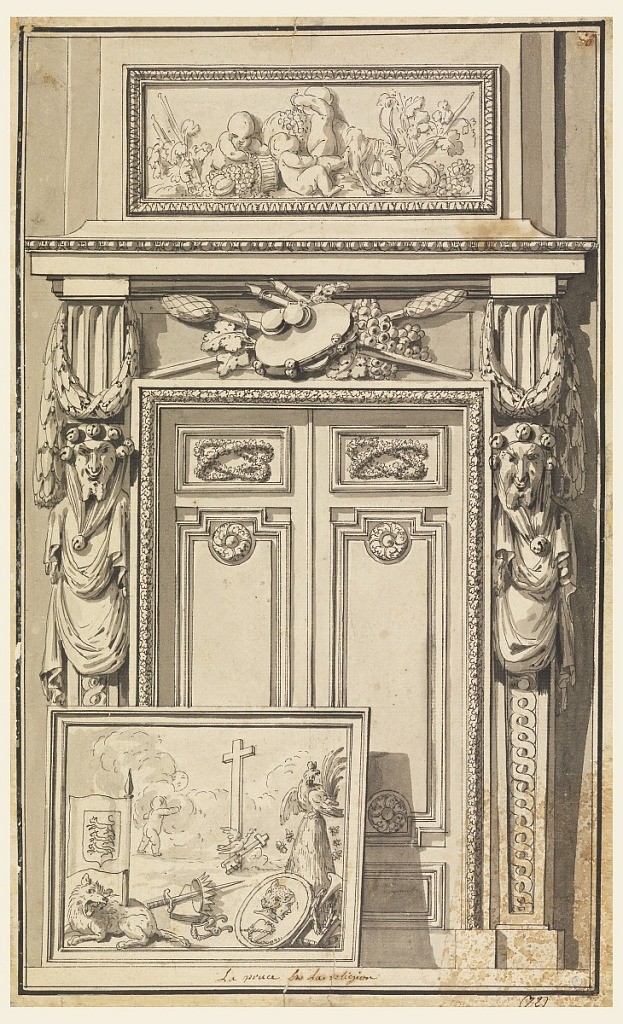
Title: Portal Design,"la Prusse et la Religion," design for plate 40 in the "Nouvelle iconologie historique..."
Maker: Jean-Charles Delafosse, French, 1734 – 1789
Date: ca. 1765
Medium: Pen and ink, brush and watercolor, graphite on laid paper
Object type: Drawing
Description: A doorway flanked by two draped grotesque figures. Before the doorway is a framed artwork depicting a cross and wolf pierced by a flag pole. Above door is a scene of cupids feeding each other grapes.